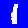
Digit: 1